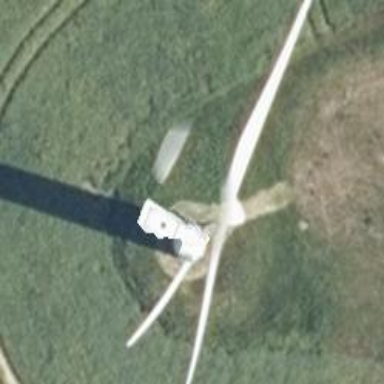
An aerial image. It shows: Vestas wind generator.